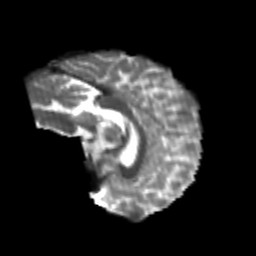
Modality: T2w
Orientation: sagittal
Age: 24
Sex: female
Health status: healthy
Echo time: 0.074 s